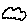
Label: cloud